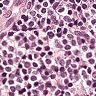
Metastatic tissue present: no